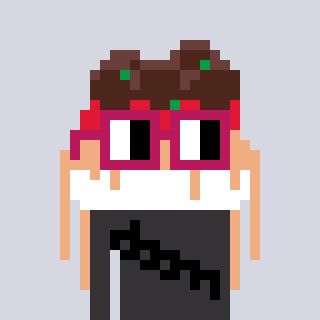
a pixel art character with square dark red glasses, a spaghetti-shaped head and a grayscale-colored body on a cool background